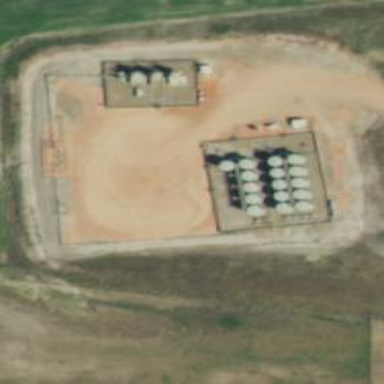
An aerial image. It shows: Storage tank that is man-made.